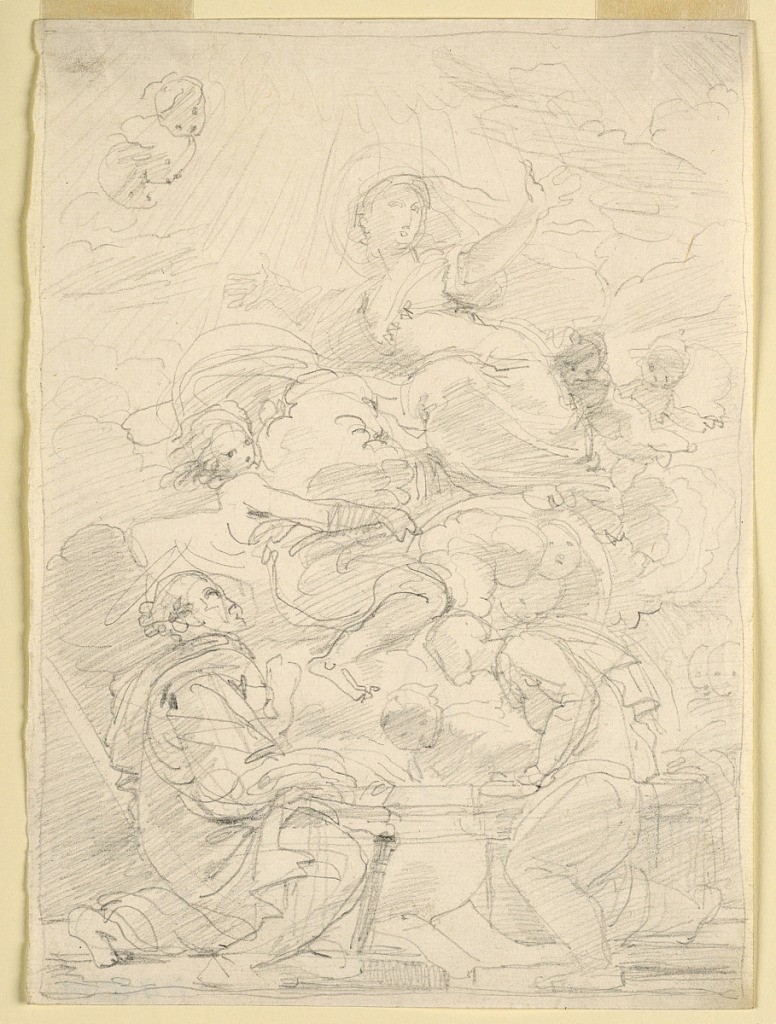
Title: The Assumption of the Virgin
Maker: Fortunato Duranti, Italian, 1787 - 1863
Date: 1820–1850
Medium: Graphite on paper
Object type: Drawing
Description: The Virgin sits upon clouds, with outstretched arms, conveyed to Heaven by angels; two cherubim looking on. Below is the sarcophagus into which two apostles look. Saint Peter is kneeling at left, two apostles standing at right. Framing line.